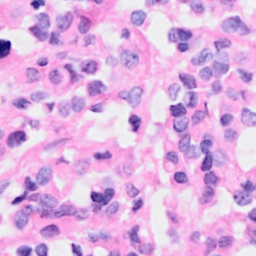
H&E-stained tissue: Breast